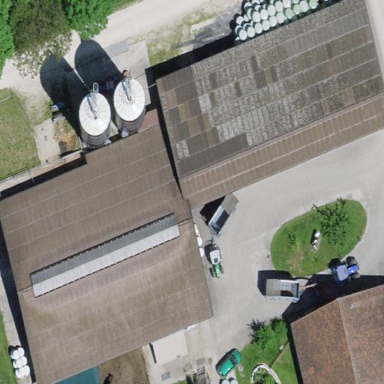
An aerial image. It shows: Farm auxiliary building.